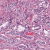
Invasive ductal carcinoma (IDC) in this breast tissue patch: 1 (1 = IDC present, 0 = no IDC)